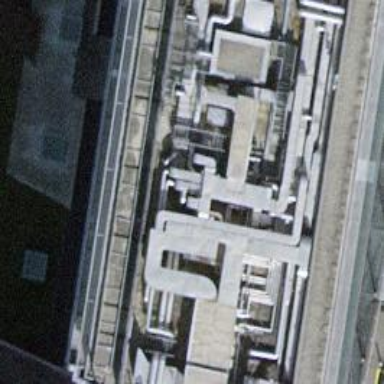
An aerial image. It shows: Building.